Field crop: maize
Growth stage: 2
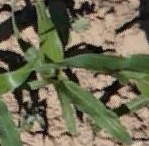
Species: maize